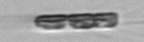
Label: Chaetoceros_subtilis